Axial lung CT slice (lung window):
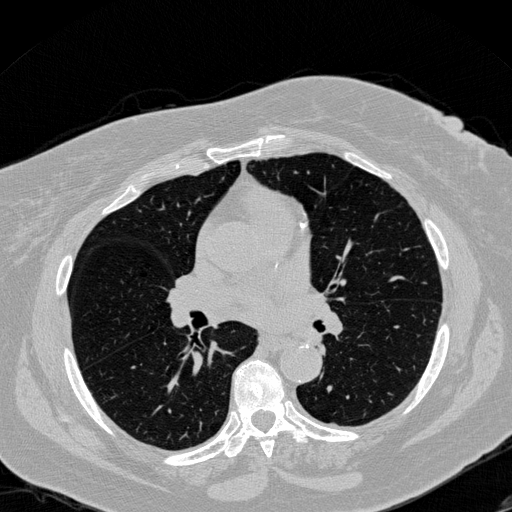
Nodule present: no